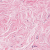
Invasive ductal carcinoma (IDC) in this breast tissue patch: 0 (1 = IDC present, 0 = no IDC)